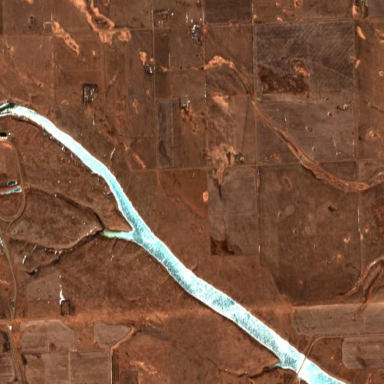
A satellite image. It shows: River flowing through the landscape.